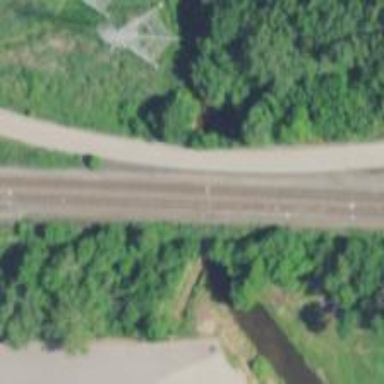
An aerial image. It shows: Railway track.